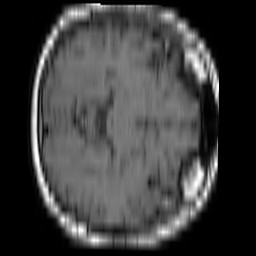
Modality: T1w
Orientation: axial
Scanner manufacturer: philips
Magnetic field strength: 1.5 T
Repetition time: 0.7041 s
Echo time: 0.015 s